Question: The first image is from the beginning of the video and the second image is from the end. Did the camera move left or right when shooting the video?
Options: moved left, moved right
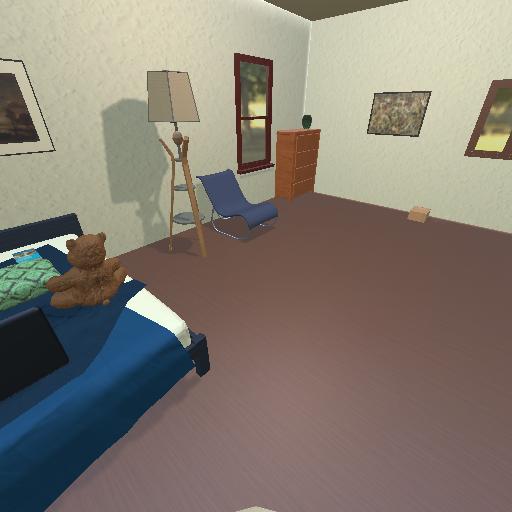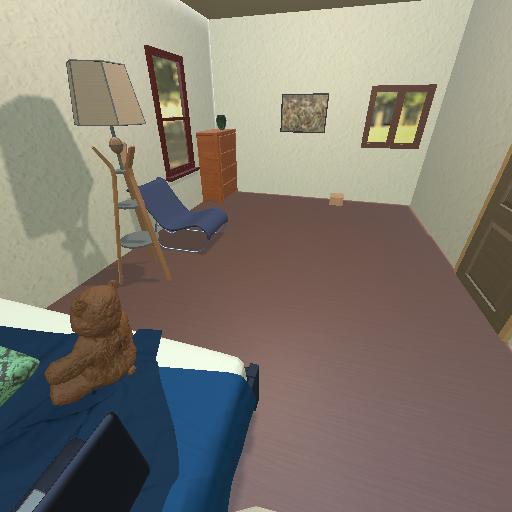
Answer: moved left